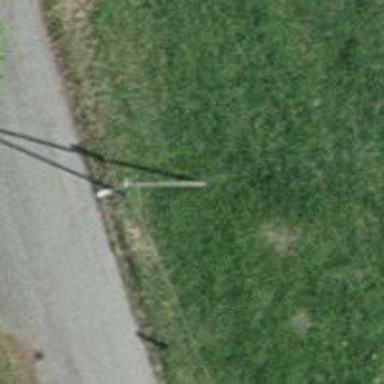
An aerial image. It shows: Power line is depicted.